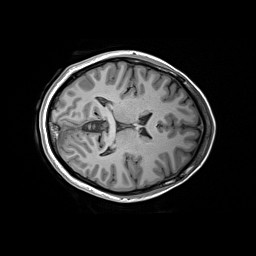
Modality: T1w
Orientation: axial
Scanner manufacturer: siemens
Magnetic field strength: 3 T
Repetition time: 2.2 s
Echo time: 0.00244 s